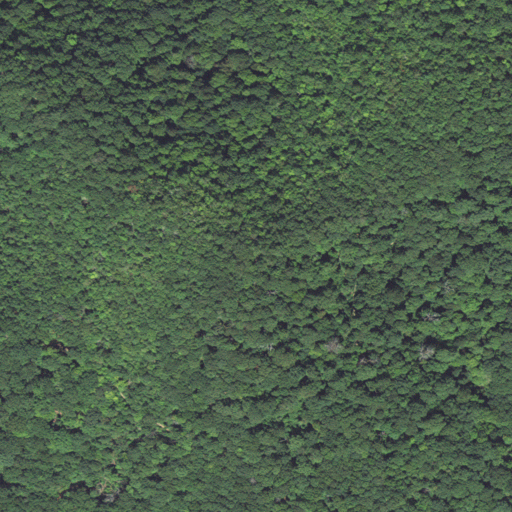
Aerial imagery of mountain in North Carolina named Lookout Mountain containing deciduous forest and mixed forest